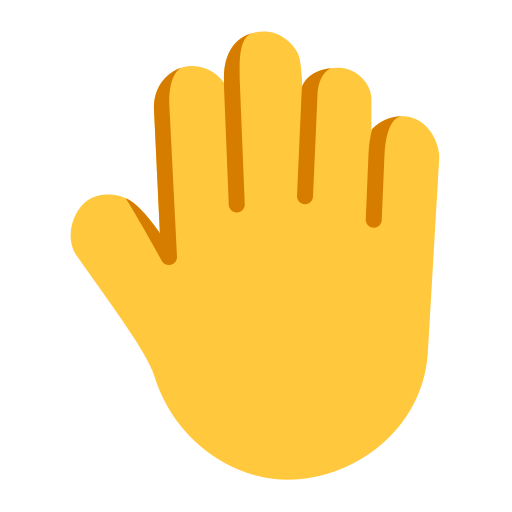
raised back of hand flat default